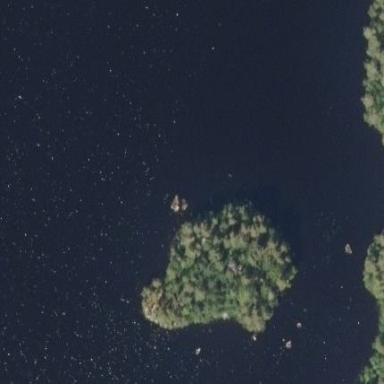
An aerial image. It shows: Nature reserve located on islet.